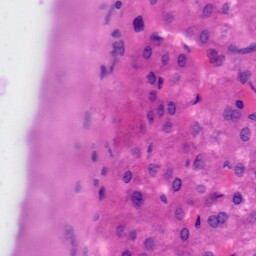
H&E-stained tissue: Liver